Interaction volume radius: 10 \u00c5
Interaction volume height: 20 \u00c5
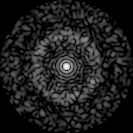
Disorder parameter: 0.8124